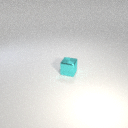
small cyan metal cube